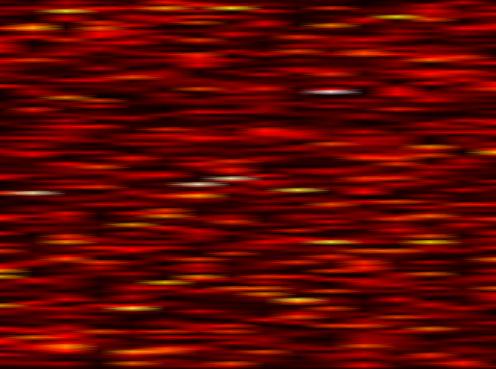
Label: FBMC